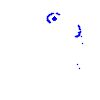
Particle: proton